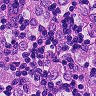
Metastatic tissue present: yes